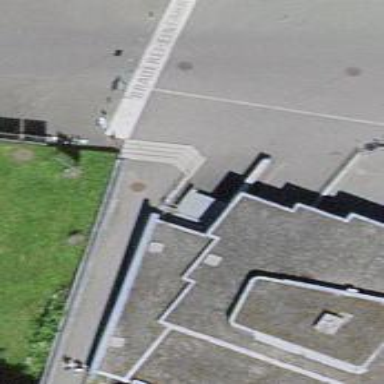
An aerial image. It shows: Concrete steps.